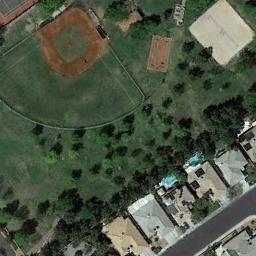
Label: baseball_diamond